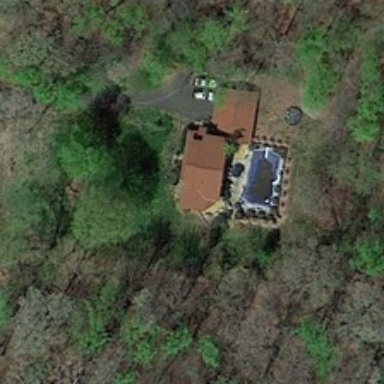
A building with two cars next to it is surrounded by some sparse green trees .